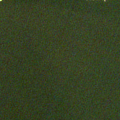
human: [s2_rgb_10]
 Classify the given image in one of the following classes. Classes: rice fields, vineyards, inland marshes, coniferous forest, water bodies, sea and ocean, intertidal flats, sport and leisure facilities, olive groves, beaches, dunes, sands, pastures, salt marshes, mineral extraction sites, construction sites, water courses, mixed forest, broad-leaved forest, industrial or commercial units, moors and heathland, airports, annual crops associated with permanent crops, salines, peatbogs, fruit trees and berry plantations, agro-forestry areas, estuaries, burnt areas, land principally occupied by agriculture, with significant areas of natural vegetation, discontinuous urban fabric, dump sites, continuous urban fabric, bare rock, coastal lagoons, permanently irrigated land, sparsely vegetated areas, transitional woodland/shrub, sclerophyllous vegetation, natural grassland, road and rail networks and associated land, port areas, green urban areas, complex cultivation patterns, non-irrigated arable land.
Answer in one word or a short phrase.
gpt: water bodies